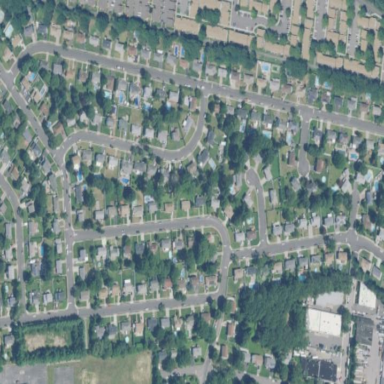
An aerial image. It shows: Sidewalk.